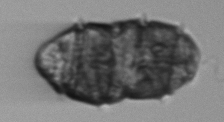
Label: Margalefidinium